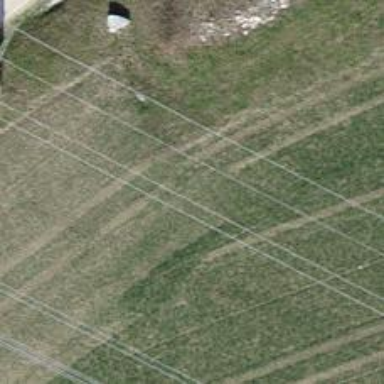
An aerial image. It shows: Path with track type of grade5.